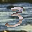
Label: 3